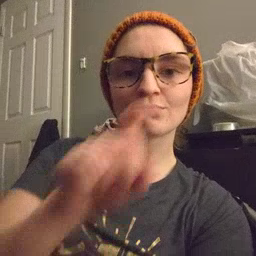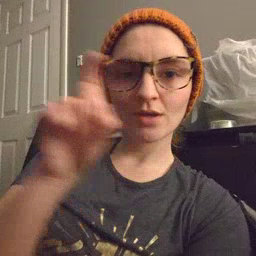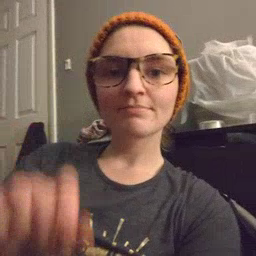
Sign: closet